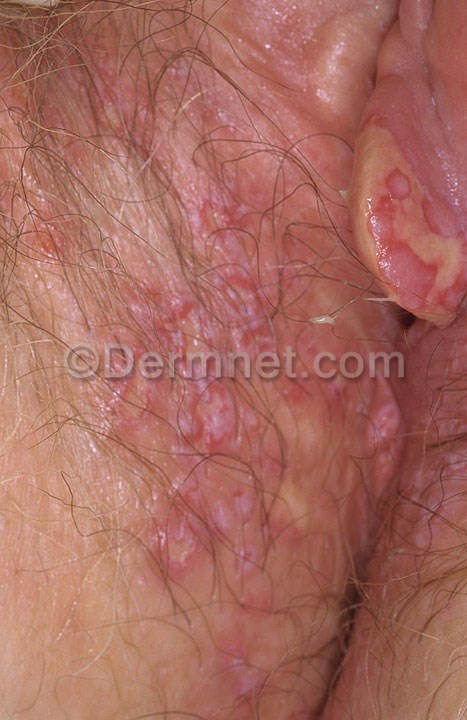
Disease: Herpes HPV and other STDs Photos